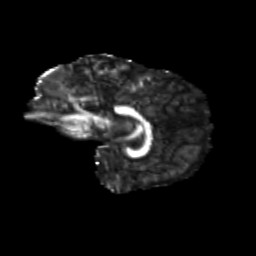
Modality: FA
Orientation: sagittal
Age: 10
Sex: male
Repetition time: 9.5 s
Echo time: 0.089 s